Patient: sex M, age 34
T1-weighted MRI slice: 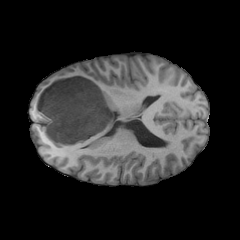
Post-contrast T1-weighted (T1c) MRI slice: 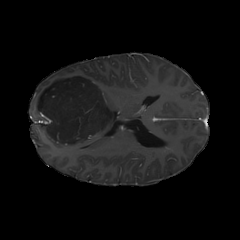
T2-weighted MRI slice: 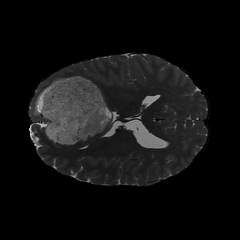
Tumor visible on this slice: yes
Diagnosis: Astrocytoma, IDH-mutant
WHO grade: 2